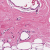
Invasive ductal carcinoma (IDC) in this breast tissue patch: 1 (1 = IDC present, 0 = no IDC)